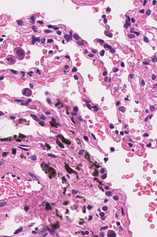
Tumor epithelial tissue: no
Tumor-associated stroma tissue: no
Normal tissue: yes